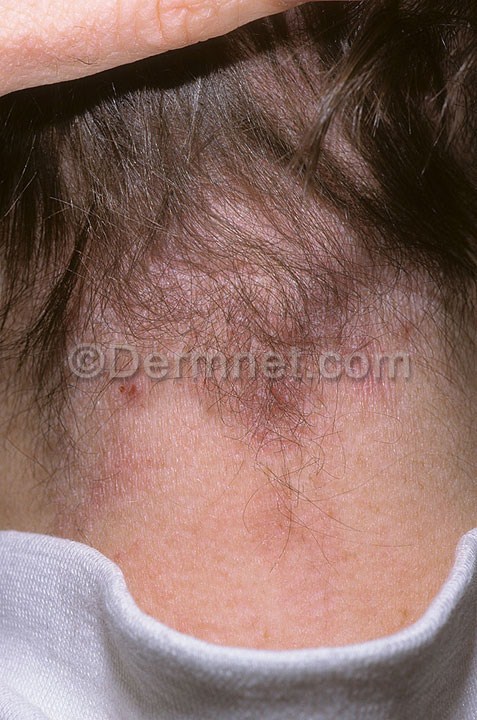
Disease: Eczema Photos